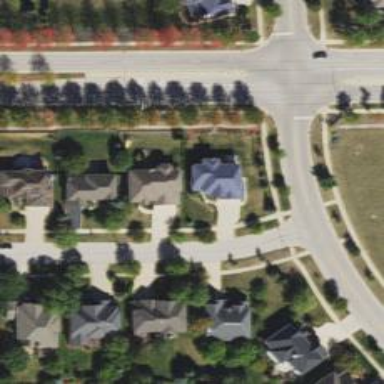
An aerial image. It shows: Residential road with separate asphalt sidewalk.